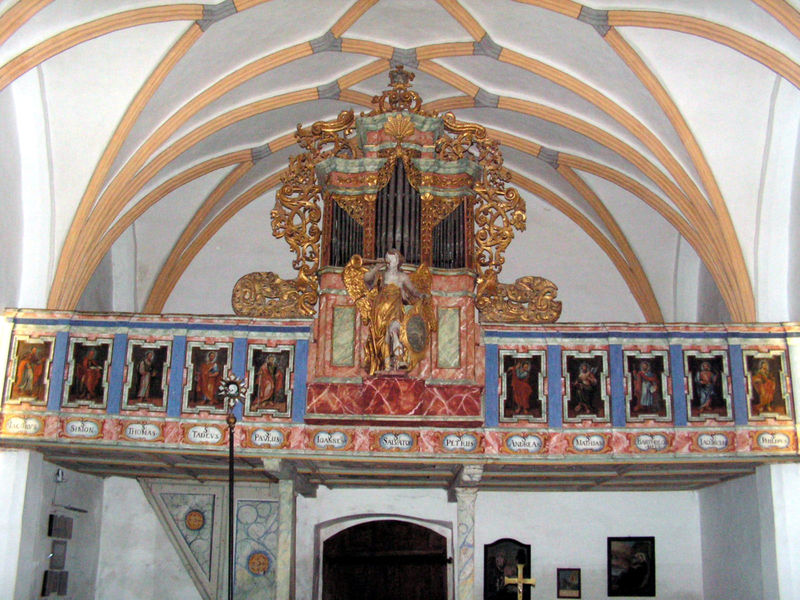
Titel: Pfarrkirche St. Johannes in Landau an der Isar
Standort: Landau an der Isar, Pfarrkirche St. Johannes (EU - D - Bayern)
Schlagwörter: blau, ausschnitt, braun, bunt, marmor, tür, weiss, rot, malerei, barock, felder, brüstung, kirche, figur, gold, decke, engel, statue, bilder, gelände, empore, figuren, treppe, detail, dekor, geländer, innenansicht, galerie, foto, fotografie, schild, gewölbe, kreuz, portraits, orgel, rippengewölbe, christlich, kirchenraum, heilige, posaune, schief, erzengel, pfeifen, romanisch, prospekt, trompete, orgelpfeifen, spätgotik, sterngewölbe, orgelempore, chorgestühl, netzgewölbe, apostel, geädert, farbfassung, figuten, netzrippengewölbe, heiligendarstellungen, kirche orgel engel verzierung gold, orgelprospekt, orgelgalerie, geadert, nordalpiin, malereie